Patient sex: M
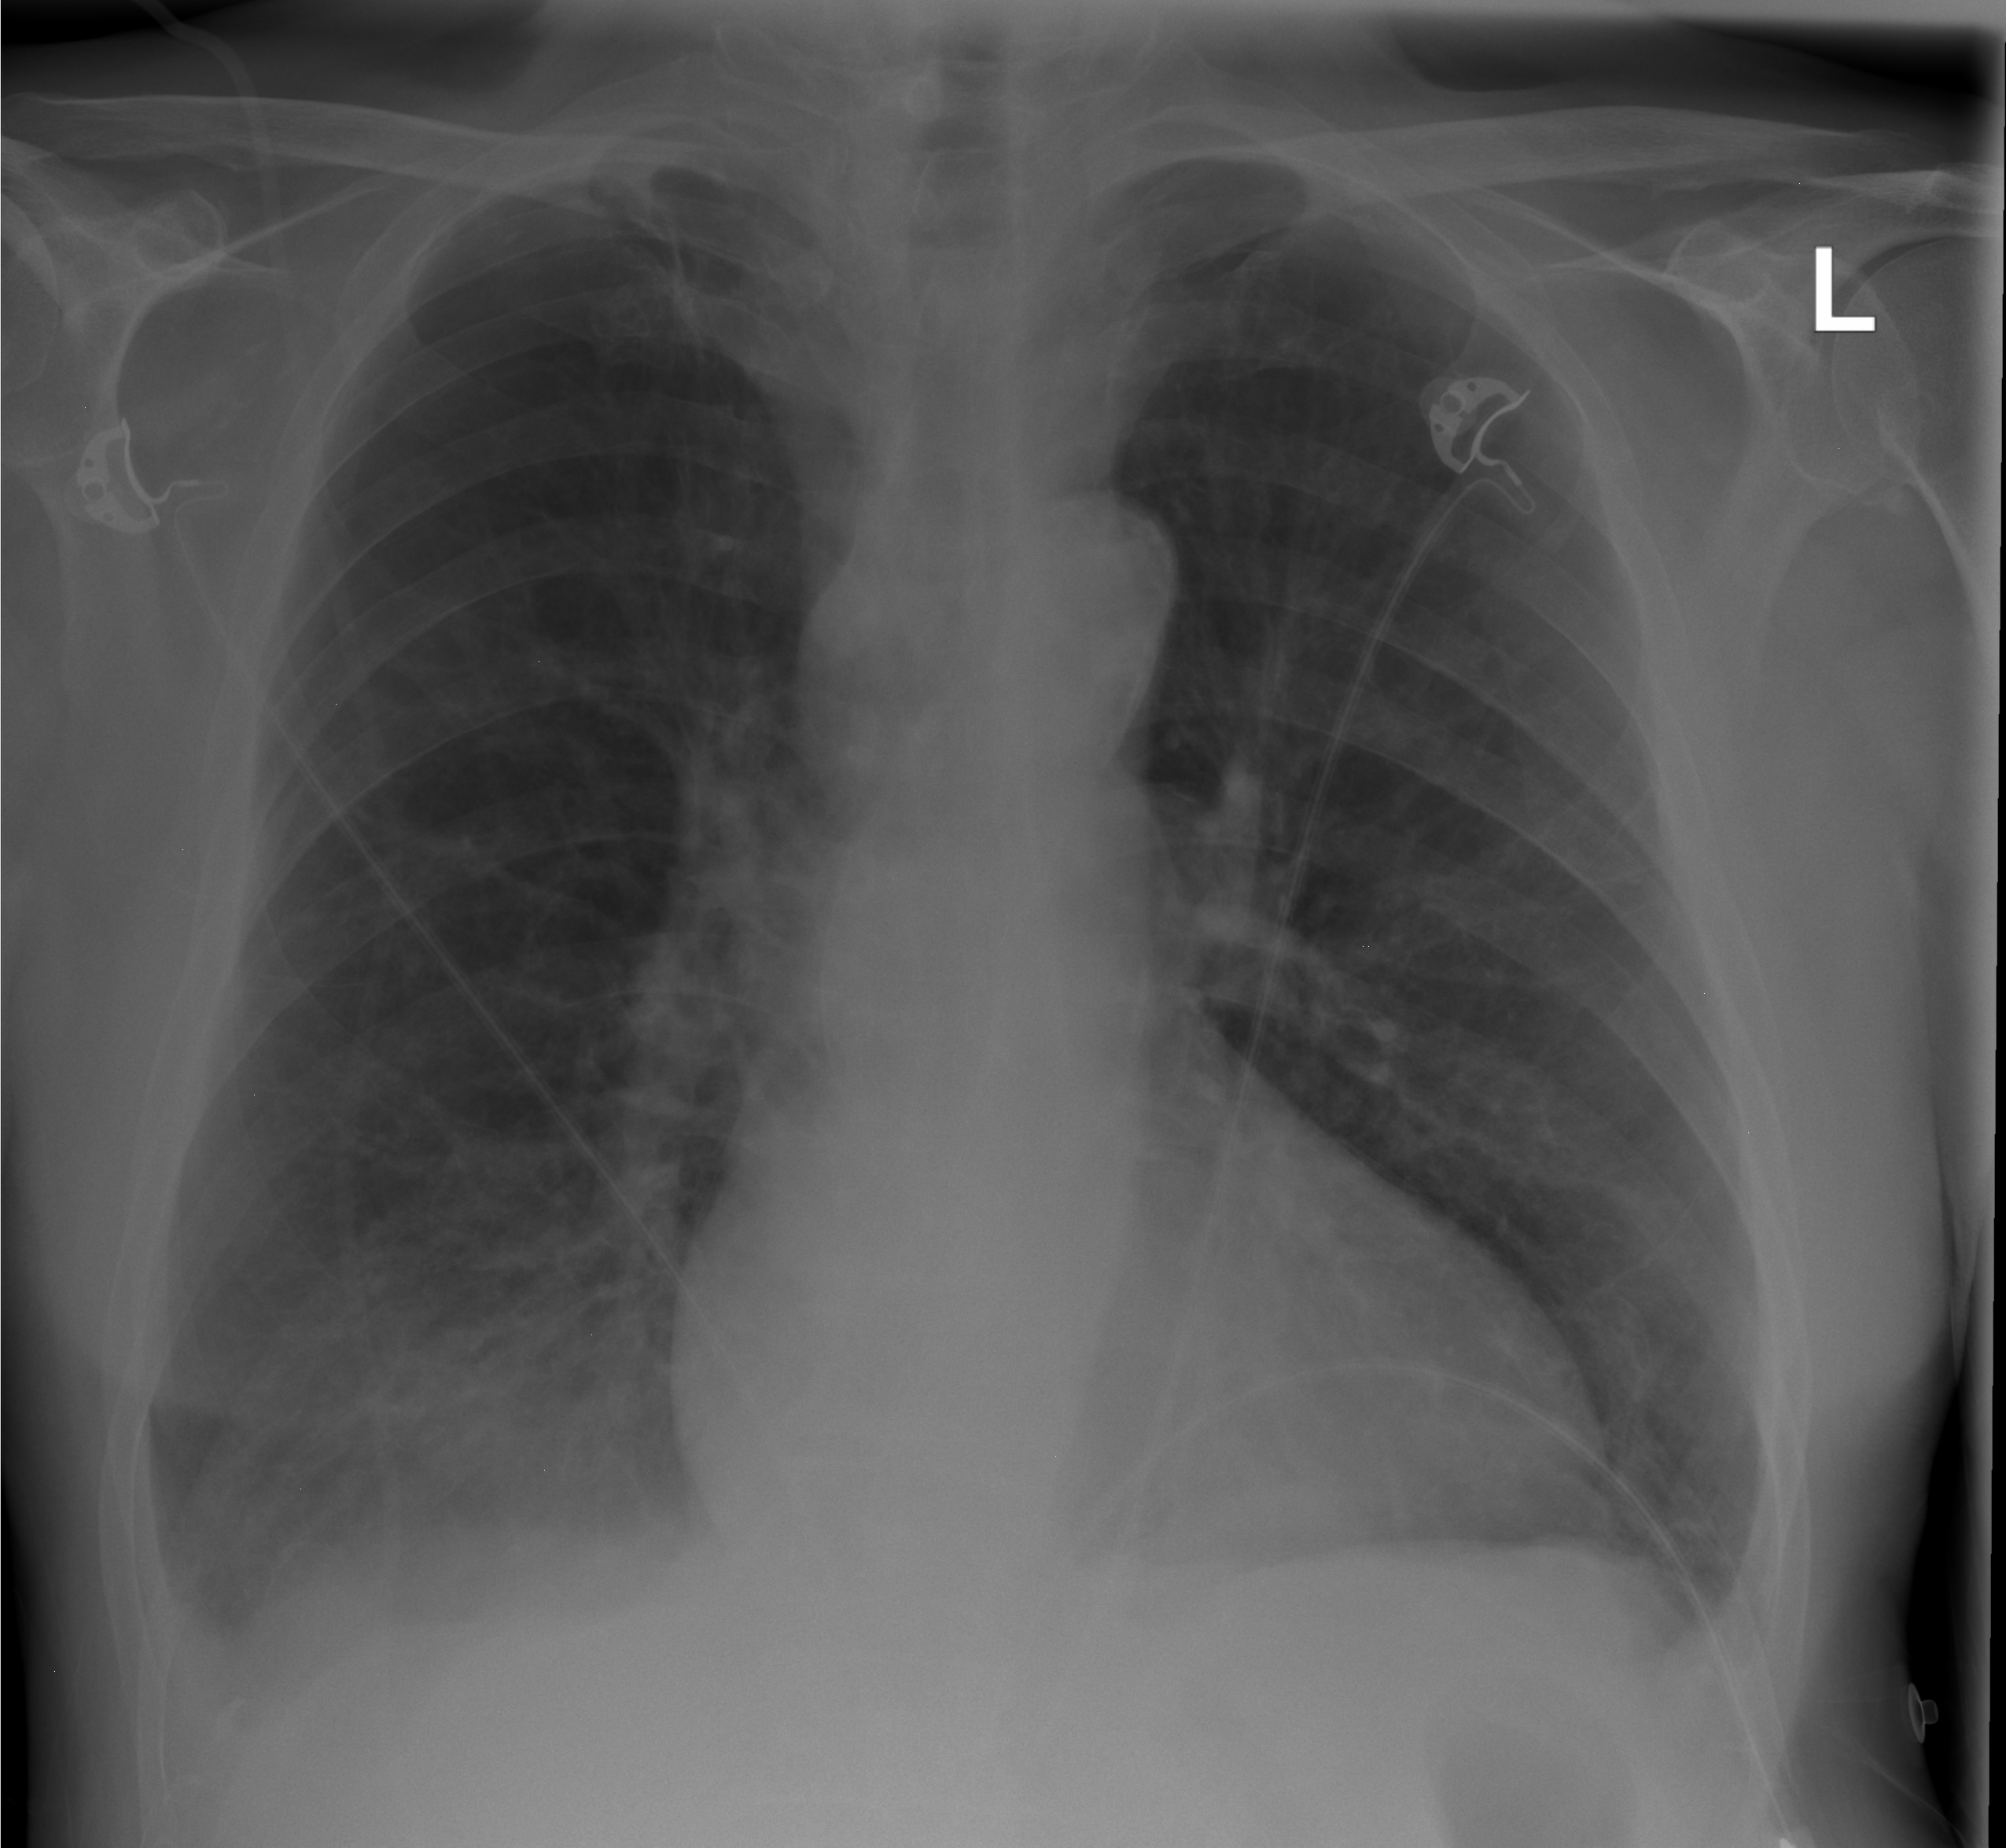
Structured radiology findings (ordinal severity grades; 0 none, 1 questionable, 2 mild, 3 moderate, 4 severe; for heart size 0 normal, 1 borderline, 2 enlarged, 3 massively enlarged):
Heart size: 2
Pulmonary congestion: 1
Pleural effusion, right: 2
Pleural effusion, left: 1
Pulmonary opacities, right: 1
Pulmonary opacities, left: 1
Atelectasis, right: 1
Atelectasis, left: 1